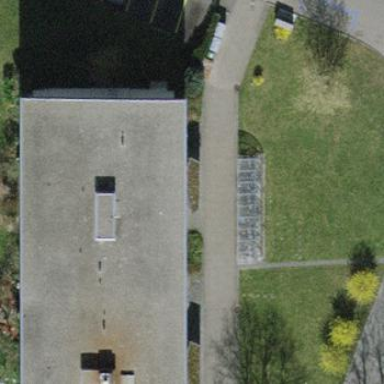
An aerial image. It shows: Flat roofed apartment building.